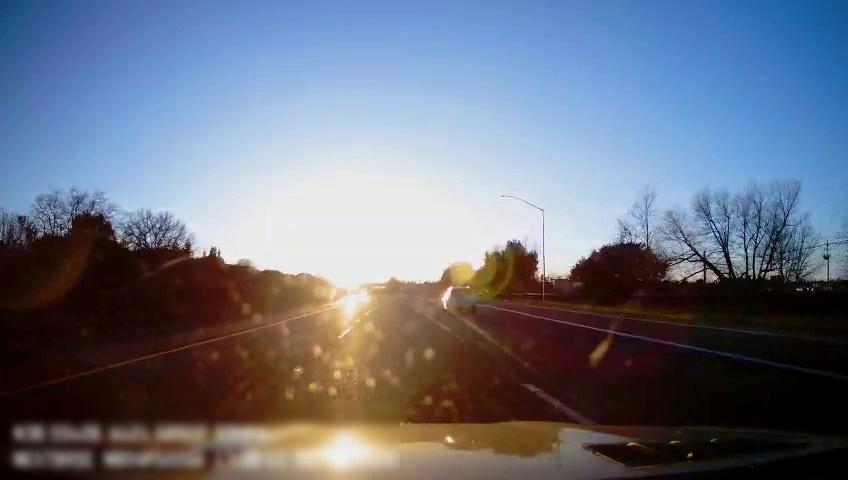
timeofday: Day
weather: Sunny
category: Drivable Space
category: Vehicles | SUV
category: Lanes | Alternate Lane
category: Lanes | Current Lane
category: Lanes | Current Lane
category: Lanes | Alternate Lane
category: Lanes | Alternate Lane